Field crop: tomato
Growth stage: 2
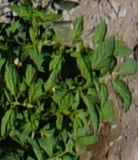
Species: tomato